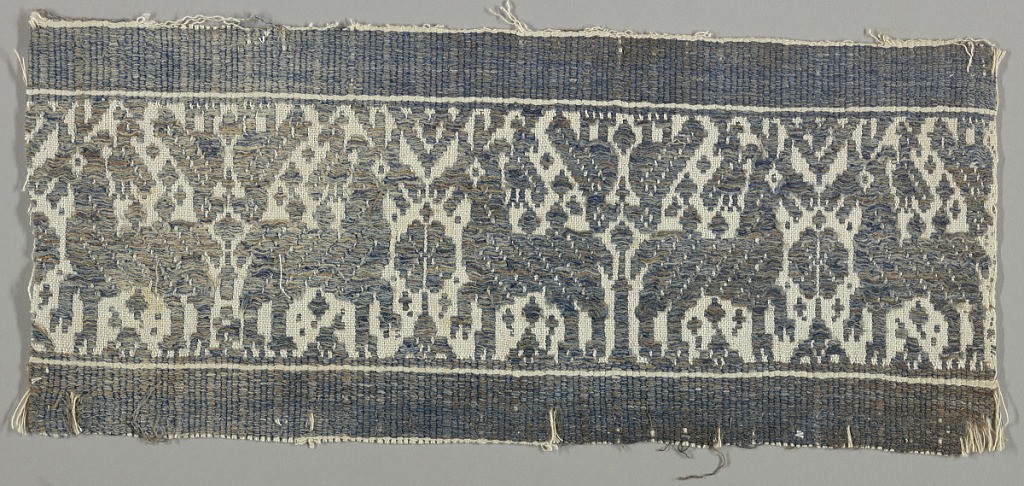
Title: Fragment
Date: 17th century
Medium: linen, cotton Technique: plain weave with supplementary weft
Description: Supplementary weft floating alternately face to face. Design of confronted deer flanking a flower. Confronted birds, upside down between the deer.